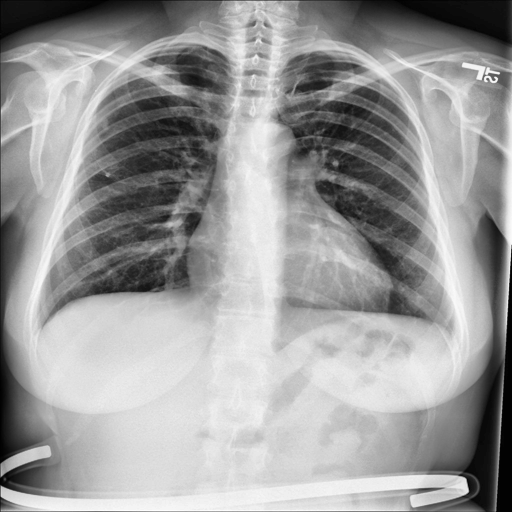
Finding: NORMAL